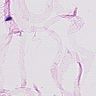
Metastatic tissue present: no